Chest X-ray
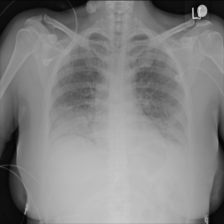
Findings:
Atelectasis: negative
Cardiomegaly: negative
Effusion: negative
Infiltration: positive
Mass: negative
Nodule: negative
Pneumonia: negative
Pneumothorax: negative
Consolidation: negative
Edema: negative
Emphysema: negative
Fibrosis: negative
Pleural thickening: negative
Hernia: negative